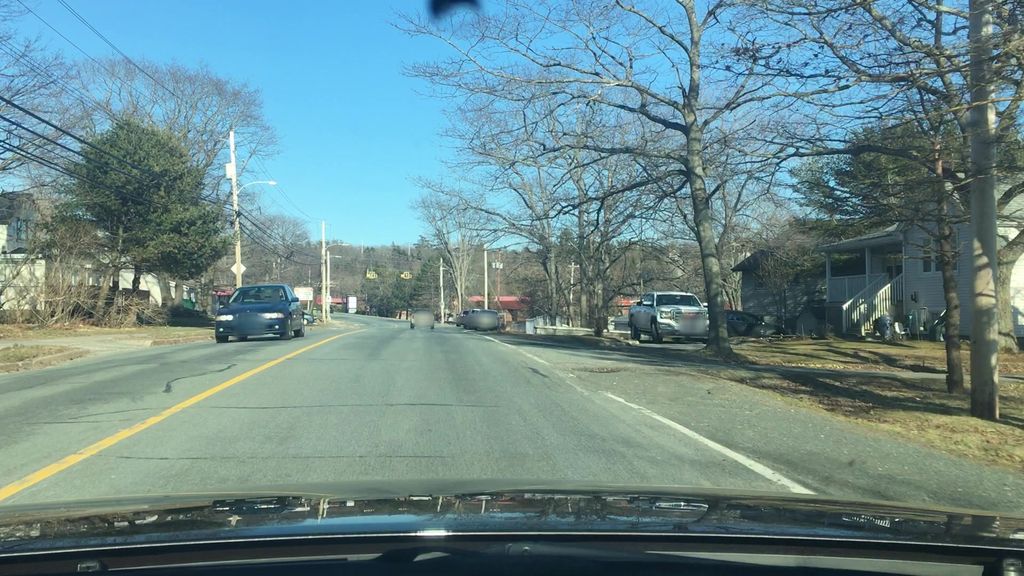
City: halifax